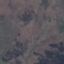
Land use / land cover: HerbaceousVegetation